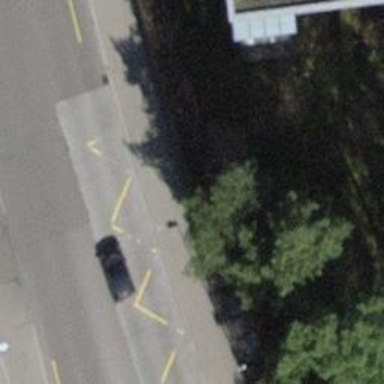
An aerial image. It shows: Bus stop with platform for public transport.